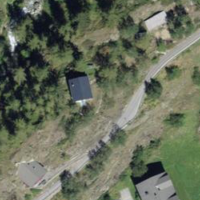
EUNIS habitat code: 23
Species observed at this site:
Vipera aspis
Sedum album
Parnassius apollo
Carduelis carduelis